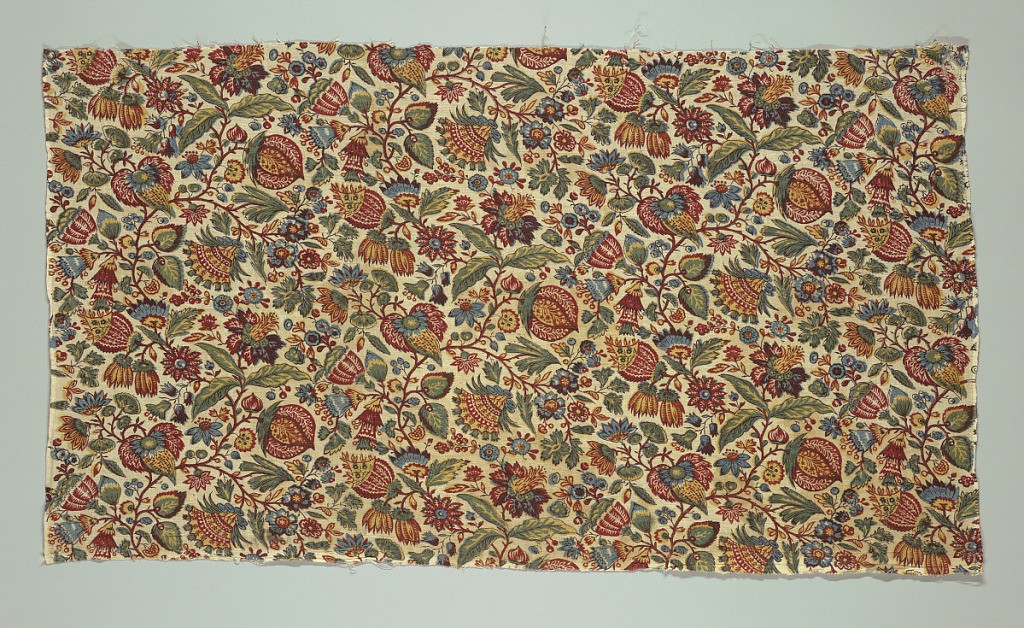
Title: Textile
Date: late 18th century
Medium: cotton Technique: block printed on plain weave Label: block printed cotton plain weave
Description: Half drop repeat of massed flowers and leaves. Black, red, blue and yellow.